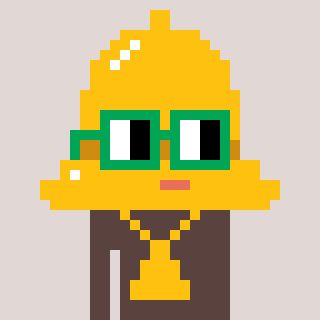
a pixel art character with square green glasses, a bell-shaped head and a darkbrown-colored body on a warm background